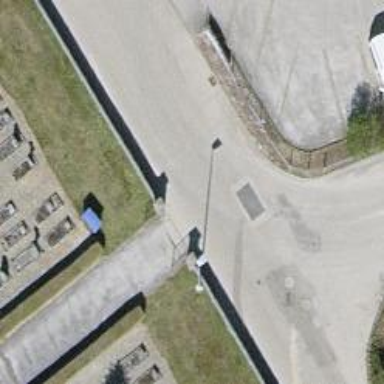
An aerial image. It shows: Footway.